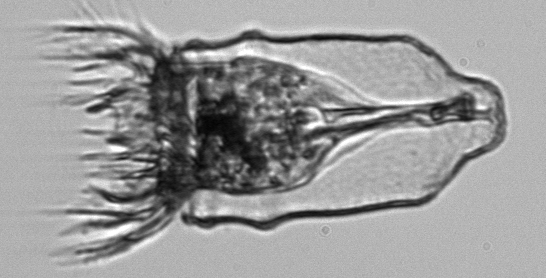
Label: Favella